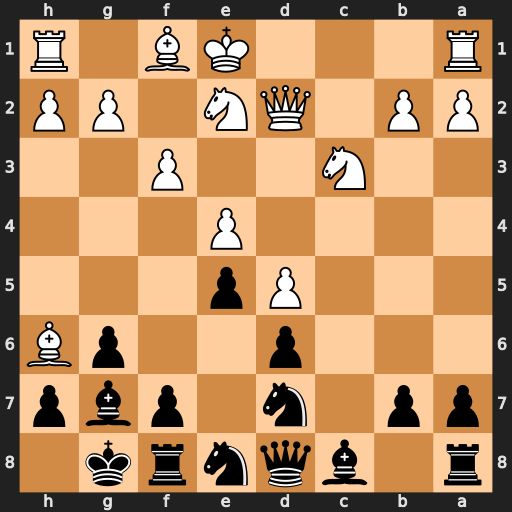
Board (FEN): r1bqnrk1/pp1n1pbp/3p2pB/3Pp3/4P3/2N2P2/PP1QN1PP/R3KB1R
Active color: b
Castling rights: KQ
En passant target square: -
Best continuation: Qh4+ g3 Qxh6 Qxh6 Bxh6